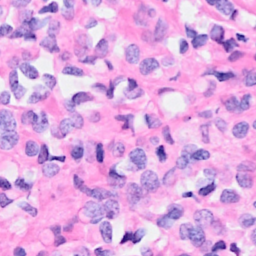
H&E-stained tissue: Breast